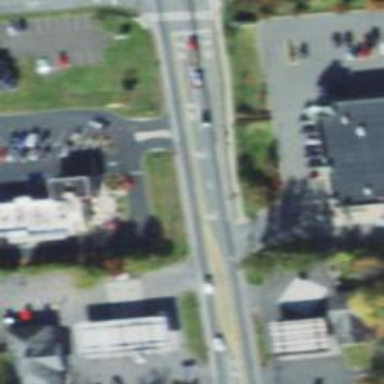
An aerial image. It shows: Road with dash markings.